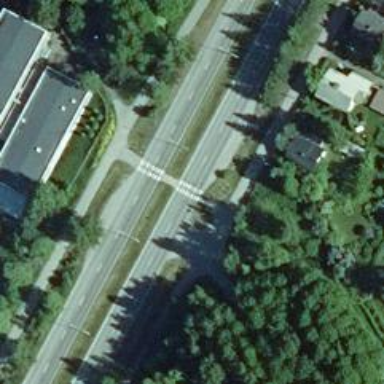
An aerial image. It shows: Asphalt road classified as primary highway.